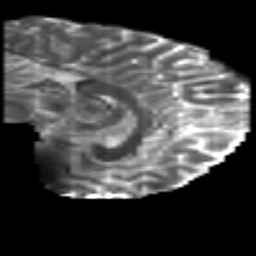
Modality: T2w
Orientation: sagittal
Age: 41
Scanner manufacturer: philips
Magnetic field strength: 3 T
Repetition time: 8.6 s
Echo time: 0.127 s